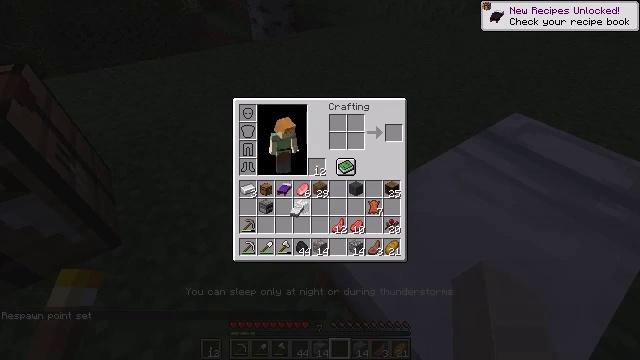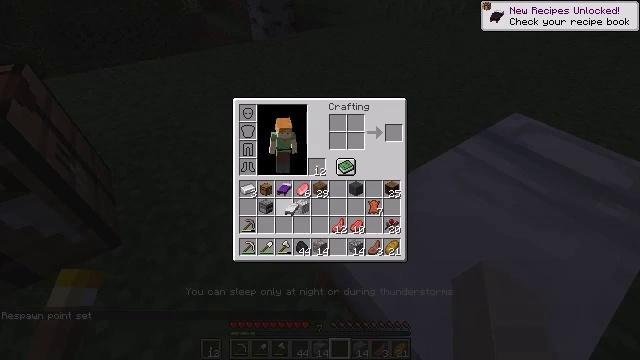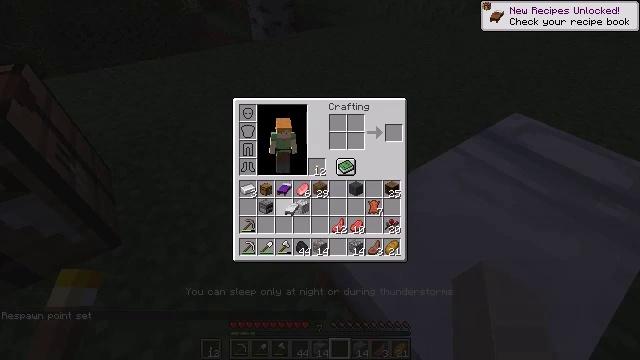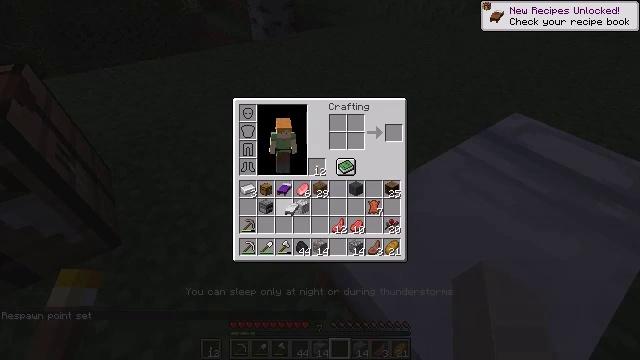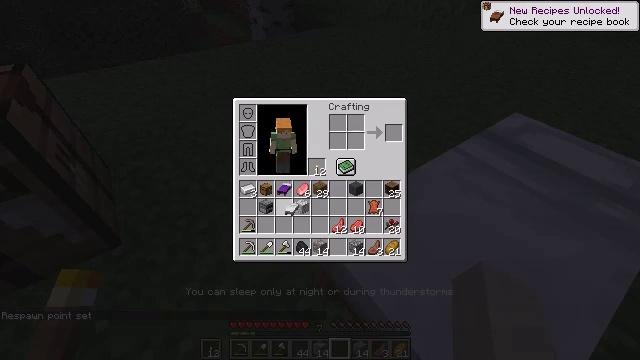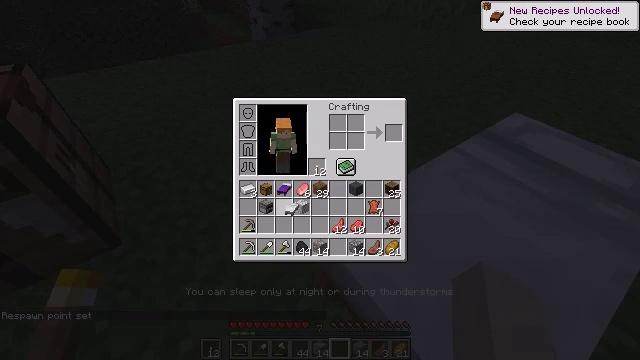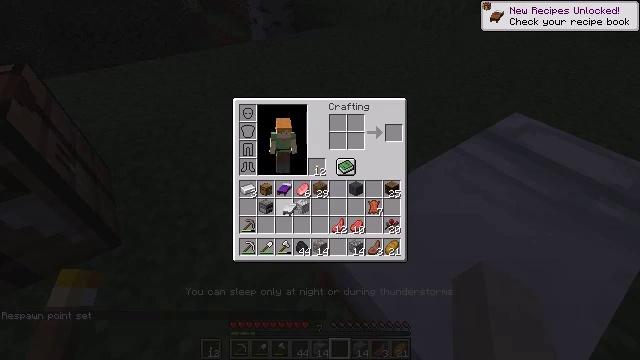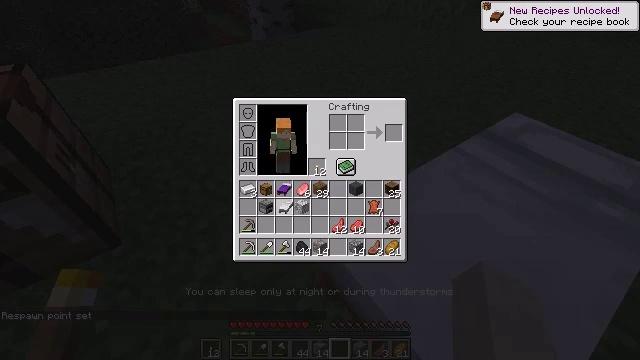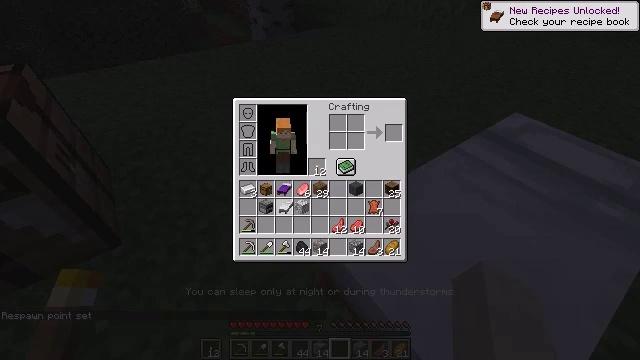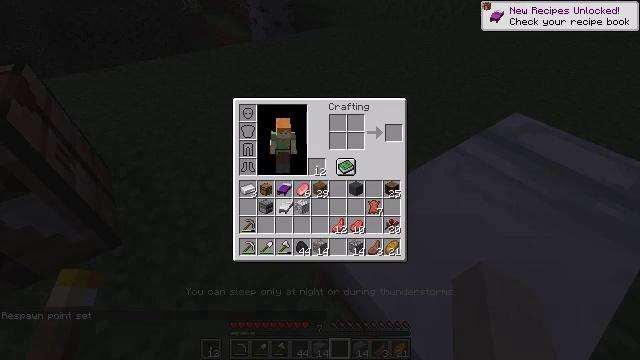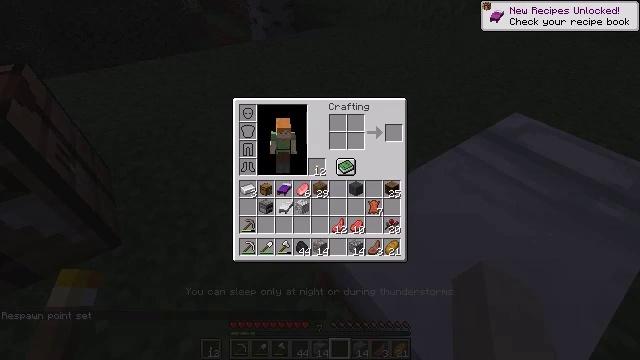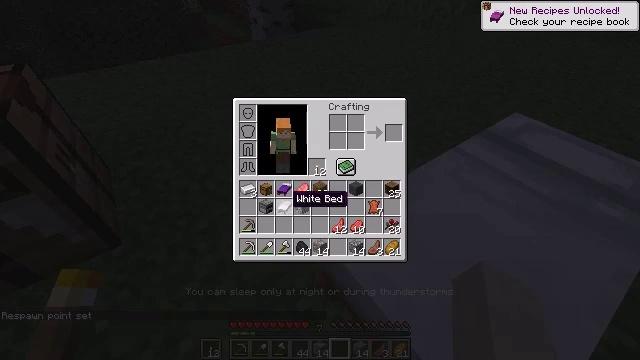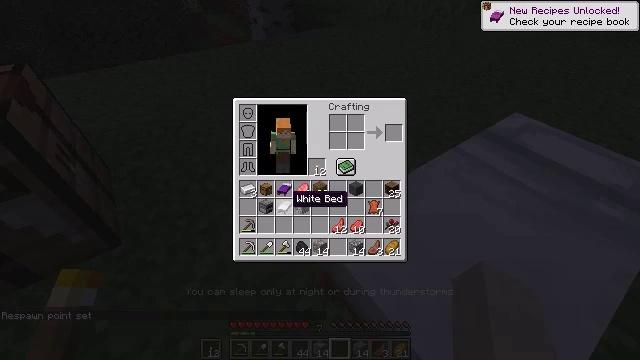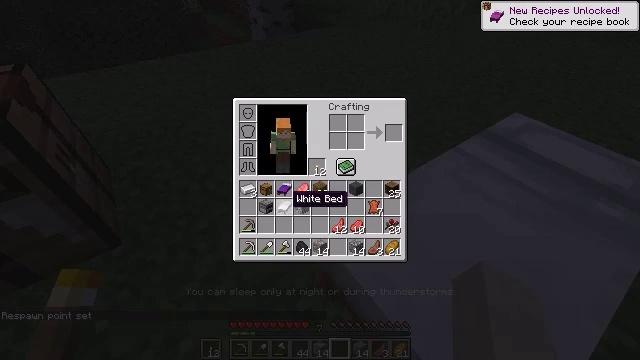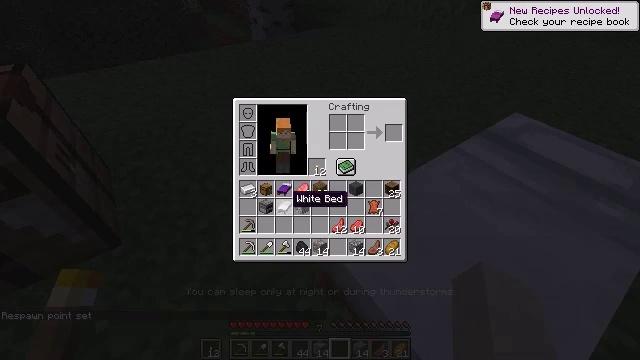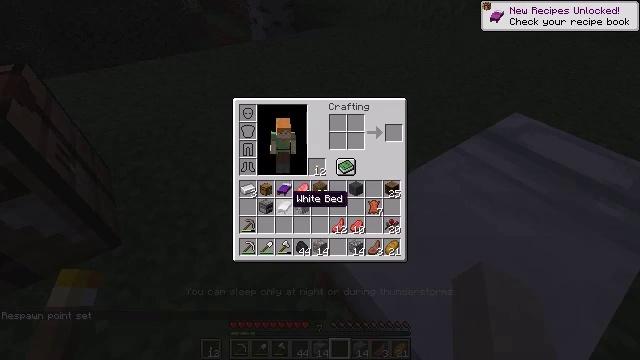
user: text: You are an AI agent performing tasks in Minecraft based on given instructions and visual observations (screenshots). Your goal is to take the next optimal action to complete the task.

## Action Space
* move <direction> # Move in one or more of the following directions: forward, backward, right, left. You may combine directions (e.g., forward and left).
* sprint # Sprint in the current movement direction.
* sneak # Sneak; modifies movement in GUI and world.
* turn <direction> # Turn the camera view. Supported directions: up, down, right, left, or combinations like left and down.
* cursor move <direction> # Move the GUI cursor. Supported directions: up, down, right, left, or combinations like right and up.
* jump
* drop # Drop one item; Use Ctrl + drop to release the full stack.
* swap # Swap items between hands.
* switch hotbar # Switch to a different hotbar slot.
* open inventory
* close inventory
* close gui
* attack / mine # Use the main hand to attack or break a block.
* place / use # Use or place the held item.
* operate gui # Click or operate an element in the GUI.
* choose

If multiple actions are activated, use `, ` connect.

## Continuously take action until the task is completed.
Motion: motion action
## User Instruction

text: Put back the crafting table.
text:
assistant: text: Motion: no_op
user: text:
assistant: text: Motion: no_op
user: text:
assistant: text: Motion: no_op
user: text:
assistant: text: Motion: no_op
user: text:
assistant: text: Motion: no_op
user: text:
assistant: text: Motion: no_op
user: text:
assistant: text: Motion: no_op
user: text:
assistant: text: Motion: no_op
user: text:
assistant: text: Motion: operate gui
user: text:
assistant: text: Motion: operate gui
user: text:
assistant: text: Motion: no_op
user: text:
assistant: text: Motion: no_op
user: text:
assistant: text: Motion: no_op
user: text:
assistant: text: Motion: no_op
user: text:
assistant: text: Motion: no_op
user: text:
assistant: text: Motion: no_op
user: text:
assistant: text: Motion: no_op
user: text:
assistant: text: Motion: no_op
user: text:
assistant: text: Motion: no_op
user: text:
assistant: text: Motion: no_op
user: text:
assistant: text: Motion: turn right and down
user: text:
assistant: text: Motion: turn right and down
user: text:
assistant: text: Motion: turn right, use / place
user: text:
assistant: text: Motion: use / place
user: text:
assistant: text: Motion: use / place
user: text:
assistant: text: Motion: no_op
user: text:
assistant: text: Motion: no_op
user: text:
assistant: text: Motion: no_op
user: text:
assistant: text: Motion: no_op
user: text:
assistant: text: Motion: no_op